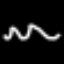
Label: squiggle